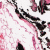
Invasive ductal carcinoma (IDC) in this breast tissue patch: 0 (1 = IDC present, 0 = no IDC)